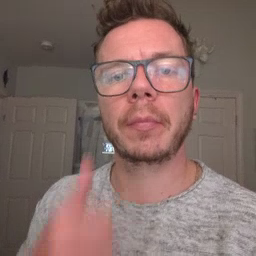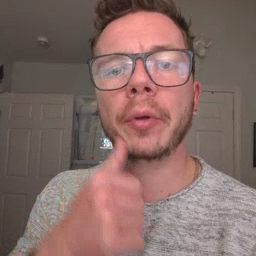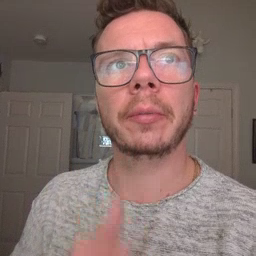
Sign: girl